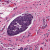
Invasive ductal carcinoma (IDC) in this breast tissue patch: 0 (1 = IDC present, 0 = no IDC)